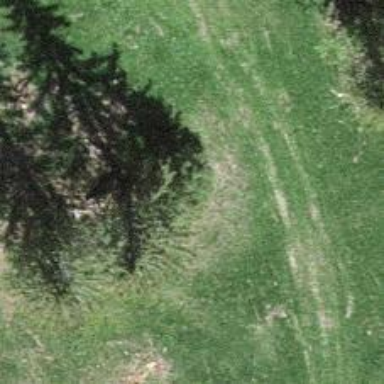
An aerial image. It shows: Single tag "natural: tree."